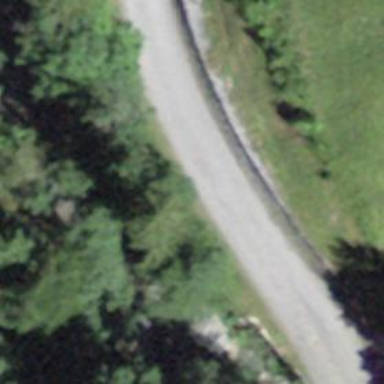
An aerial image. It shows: Unclassified road.